【题型】解答题　【知识点】解析几何　【难度】hard
设 \(A,B\) 是双曲线 \(H: \dfrac{x^2}{a^2} - \dfrac{y^2}{b^2} = 1\ (a>0,b>0)\) 上的两点. 直线 \(l\) 与双曲线 \(H\) 的交点为 \(P,Q\) 两点.

\vspace{1em}

(1) 若双曲线 \(H\) 的离心率是 \(\sqrt{3}\)，且点 \((\sqrt{2},\sqrt{2})\) 在双曲线 \(H\) 上，求双曲线 \(H\) 的方程;

(2) 设 \(A,B\) 分别是双曲线 \(H: \dfrac{x^2}{a^2} - \dfrac{y^2}{b^2} = 1\ (a>0,b>0)\) 的左、右顶点，直线 \(l\) 平行于 \(y\) 轴. 求直线 \(AP\) 与 \(BQ\) 斜率的乘积，并求直线 \(AP\) 与 \(BQ\) 的交点 \(M\) 的轨迹方程;

(3) 设双曲线 \(H: x^2 - y^2 = 1\)，其中 \(A(-\sqrt{2},1),\ B(\sqrt{2},1)\)，点 \(M\) 是抛物线 \(C: x^2 = 2y\) 上不同于点 \(A,B\) 的动点，且直线 \(MA\) 与双曲线 \(H\) 相交于另一点 \(P\)，直线 \(MB\) 与双曲线 \(H\) 相交于另一点 \(Q\)，问：直线 \(PQ\) 是否恒过某一定点？若是否，求该定点的坐标；若不是，请说明理由.

\vspace{1em}
【解答】

\textbf{【答案】}
(1) \(\boldsymbol{x^2 - \dfrac{y^2}{2} = 1}\);
(2) \(k_{AP}k_{BQ} = -\dfrac{b^2}{a^2}\)，\(\boldsymbol{\dfrac{x^2}{a^2} + \dfrac{y^2}{b^2} = 1}\ ，xy \neq 0\);
(3) 直线 \(PQ\) 恒过定点为 \(\boldsymbol{(0,-1)}\).

\vspace{1em}

\textbf{【知识点】}
求双曲线的标准方程、求椭圆的轨迹方程、直线与双曲线的位置关系、定点问题

\vspace{1em}

\textbf{【分析】}
(1) 根据所给条件得到关于 \(a^2,b^2\) 的方程组，解得即可;
(2) 设 \(P(x_1,y_1)\ (x_1 > a\) 或 \(x_1 < -a)\)，\(M(x,y)\)，则 \(Q(x_1,-y_1)\)，表示出 \(k_{AP},k_{BQ}\)，利用点在双曲线上得到 \(k_{AP}k_{BQ}\)，再由三点共线得到 \(x_1 = \dfrac{a^2}{x},\ y_1 = \dfrac{ay}{x}\)，代入双曲线方程，整理可得;
(3) 设 \(M(x_0,y_0)\ (x_0 \neq \pm\sqrt{2}),\ P(x_P,y_P),\ Q(x_Q,y_Q)\) 则 \(x_0^2 = 2y_0\)，即可得到 \(AP,BQ\) 的方程，表示出 \(P,Q\)，根据对称性定点在 \(y\) 轴上，利用特殊值求出定点坐标，再证明即可.

\vspace{1em}

\textbf{【详解】}
(1) 依题意
\[
\begin{cases}
\dfrac{2}{a^2} - \dfrac{2}{b^2} = 1 \\
e = \dfrac{c}{a} = \sqrt{3} \\
c^2 = a^2 + b^2
\end{cases},
\]
解得 \(\begin{cases} a^2 = 1 \\ b^2 = 2 \end{cases}\)，所以双曲线方程为 \(x^2 - \dfrac{y^2}{2} = 1\);

\vspace{1em}

(2) 设 \(P(x_1,y_1)\ (x_1 > a\) 或 \(x_1 < -a)\)，则 \(Q(x_1,-y_1)\)，\(M(x,y)\)，\(A(-a,0)\)，\(B(a,0)\)，

则 \(k_{AP} = \dfrac{y_1}{x_1 + a}\)，\(k_{BQ} = \dfrac{-y_1}{x_1 - a}\)，所以 \(k_{AP}k_{BQ} = \dfrac{y_1}{x_1 + a} \cdot \dfrac{-y_1}{x_1 - a} = \dfrac{-y_1^2}{x_1^2 - a^2}\)，

又 \(\dfrac{x_1^2}{a^2} - \dfrac{y_1^2}{b^2} = 1\)，即 \(y_1^2 = \dfrac{b^2(x_1^2 - a^2)}{a^2}\)，

所以
\[
k_{AP}k_{BQ} = \frac{-y_1^2}{x_1^2 - a^2} = \frac{-\dfrac{b^2(x_1^2 - a^2)}{a^2}}{x_1^2 - a^2} = -\frac{b^2}{a^2},
\]

则 \(\overrightarrow{AM} = (x + a, y)\)，\(\overrightarrow{AP} = (x_1 + a, y_1)\)，

由 \(A, M, P\) 三点共线得：\((x_1 + a)y = y_1(x + a);\)

又 \(\overrightarrow{BM} = (x - a, y)\)，\(\overrightarrow{BQ} = (x_1 - a, -y_1)\)，

由 \(B, M, Q\) 三点共线得：\((x_1 - a)y = -y_1(x - a),\)

\(\therefore x_1 = \dfrac{a^2}{x},\ y_1 = \dfrac{ay}{x},\)

\(\because \dfrac{x_1^2}{a^2} - \dfrac{y_1^2}{b^2} = 1,\)

\(\therefore \dfrac{a^2}{x^2} - \dfrac{a^2 y^2}{x^2 b^2} = 1,\) 即 \(a^2 b^2 - a^2 y^2 = b^2 x^2,\) 则 \(\dfrac{x^2}{a^2} + \dfrac{y^2}{b^2} = 1,\ (xy \neq 0),\)

\(\therefore\) 直线 \(AP\) 与直线 \(BQ\) 的交点 \(M\) 的轨迹的方程为 \(\dfrac{x^2}{a^2} + \dfrac{y^2}{b^2} = 1,\ xy \neq 0;\)

\vspace{1em}

(3) 设 \(M(x_0,y_0)\ (x_0 \neq \pm\sqrt{2}),\ P(x_P,y_P),\ Q(x_Q,y_Q)\)，则 \(x_0^2 = 2y_0\)，

直线 \(AP:\ y = \dfrac{x_0 - \sqrt{2}}{2}(x + \sqrt{2}) + 1\)，即 \(y = \dfrac{x_0 - \sqrt{2}}{2}x + \dfrac{\sqrt{2}x_0}{2};\)

直线 \(BQ:\ y = \dfrac{x_0 + \sqrt{2}}{2}(x - \sqrt{2}) + 1\)，即 \(y = \dfrac{x_0 + \sqrt{2}}{2}x - \dfrac{\sqrt{2}x_0}{2}.\)

\vspace{1em}

由
\[
\begin{cases}
y = \dfrac{x_0 - \sqrt{2}}{2}x + \dfrac{\sqrt{2}x_0}{2} \\
x^2 - y^2 = 1
\end{cases}
\]
得
\[
\left(\left(\dfrac{x_0 - \sqrt{2}}{2}\right)^2 - 1\right)x^2 + \dfrac{\sqrt{2}}{2}x_0(x_0 - \sqrt{2})x + \dfrac{x_0^2}{2} + 1 = 0,
\]

所以 \(x_P x_A = -\sqrt{2}x_P = 2\dfrac{(x_0^2 + 2)}{(x_0 - \sqrt{2})^2 - 4}\)，即 \(x_P = \sqrt{2}\dfrac{x_0^2 + 2}{4 - (x_0 - \sqrt{2})^2}\)，则 \(y_P = \dfrac{x_0^2 + 2\sqrt{2}x_0 - 2}{4 - (x_0 - \sqrt{2})^2}\)，

同理 \(x_Q = \sqrt{2}\dfrac{x_0^2 + 2}{(x_0 + \sqrt{2})^2 - 4}\)，\(y_Q = \dfrac{-x_0^2 + 2\sqrt{2}x_0 + 2}{(x_0 + \sqrt{2})^2 - 4}\)，

由对称性知，若过定点，则定点在 \(y\) 轴上.

取 \(M(0,0)\)，可得 \(P(\sqrt{2},-1)\)，\(Q(-\sqrt{2},-1)\)，则直线 \(PQ:\ y = -1\)，过点 \((0,-1)\).

下证明直线 \(PQ\) 恒过定点为 \((0,-1)\).

由 \(\dfrac{y_P + 1}{x_P} = \dfrac{4\sqrt{2}x_0}{\sqrt{2}(x_0^2 + 2)}\) 且 \(\dfrac{y_Q + 1}{x_Q} = \dfrac{4\sqrt{2}x_0}{\sqrt{2}(x_0^2 + 2)}\) 得 \(\dfrac{y_P + 1}{x_P} = \dfrac{y_Q + 1}{x_Q}\)，

所以直线 \(PQ\) 恒过定点为 \((0,-1)\).

\vspace{1em}

\textbf{【点睛】}
方法点睛：处理定点问题的三个常用策略：

(1) 引进参数法：引进动点的坐标或动线中系数为参数表示变化量，通过等量关系代入化简变形，分析研究出变化的量与参数无关，从而找到定点;

(2) 特殊到一般法：根据动点或动线的特殊情况探索出定点，再证明存在着动态变化中不受变量影响的该定点;

(3) 定位分析法：先根据几何性质（如：图形对称性、点线相对性、动态趋势等）探索出定点大致位置，从而确定证明方向再加以证明.

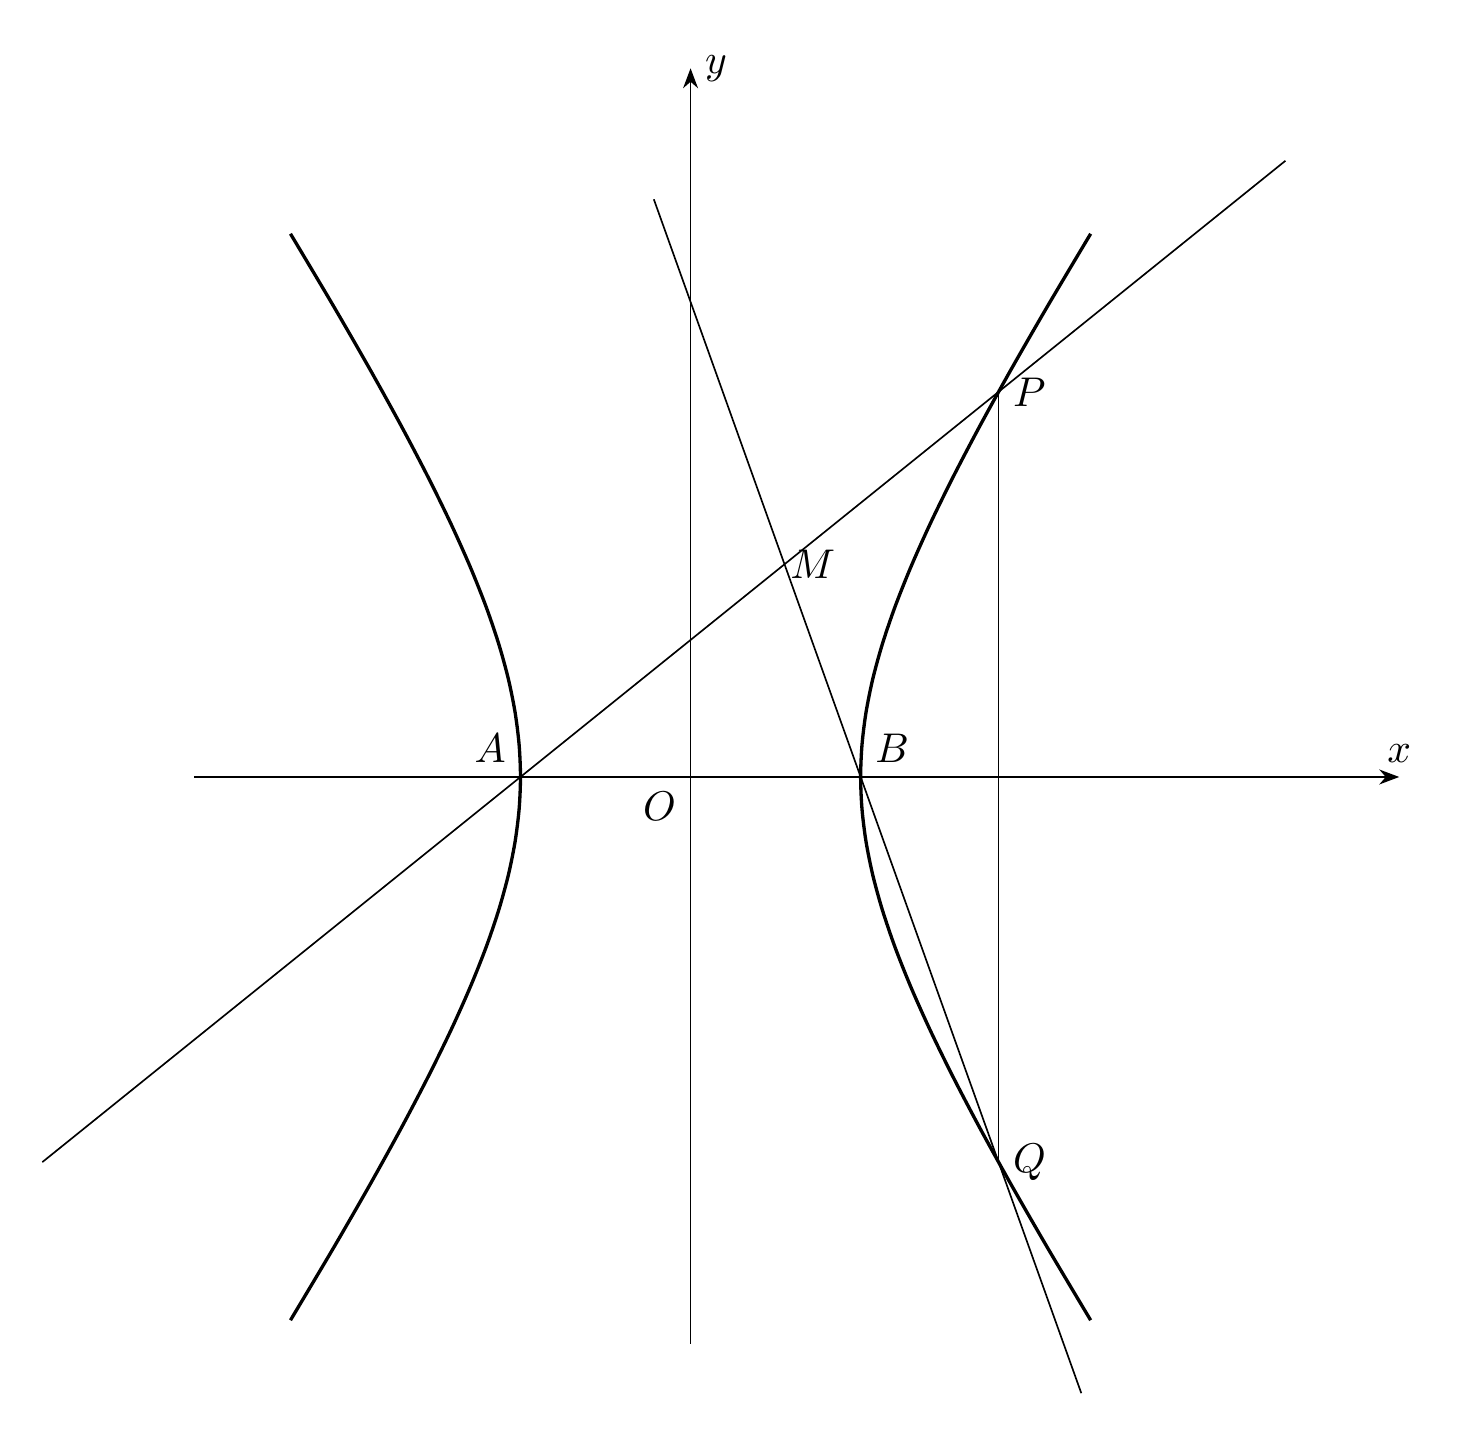
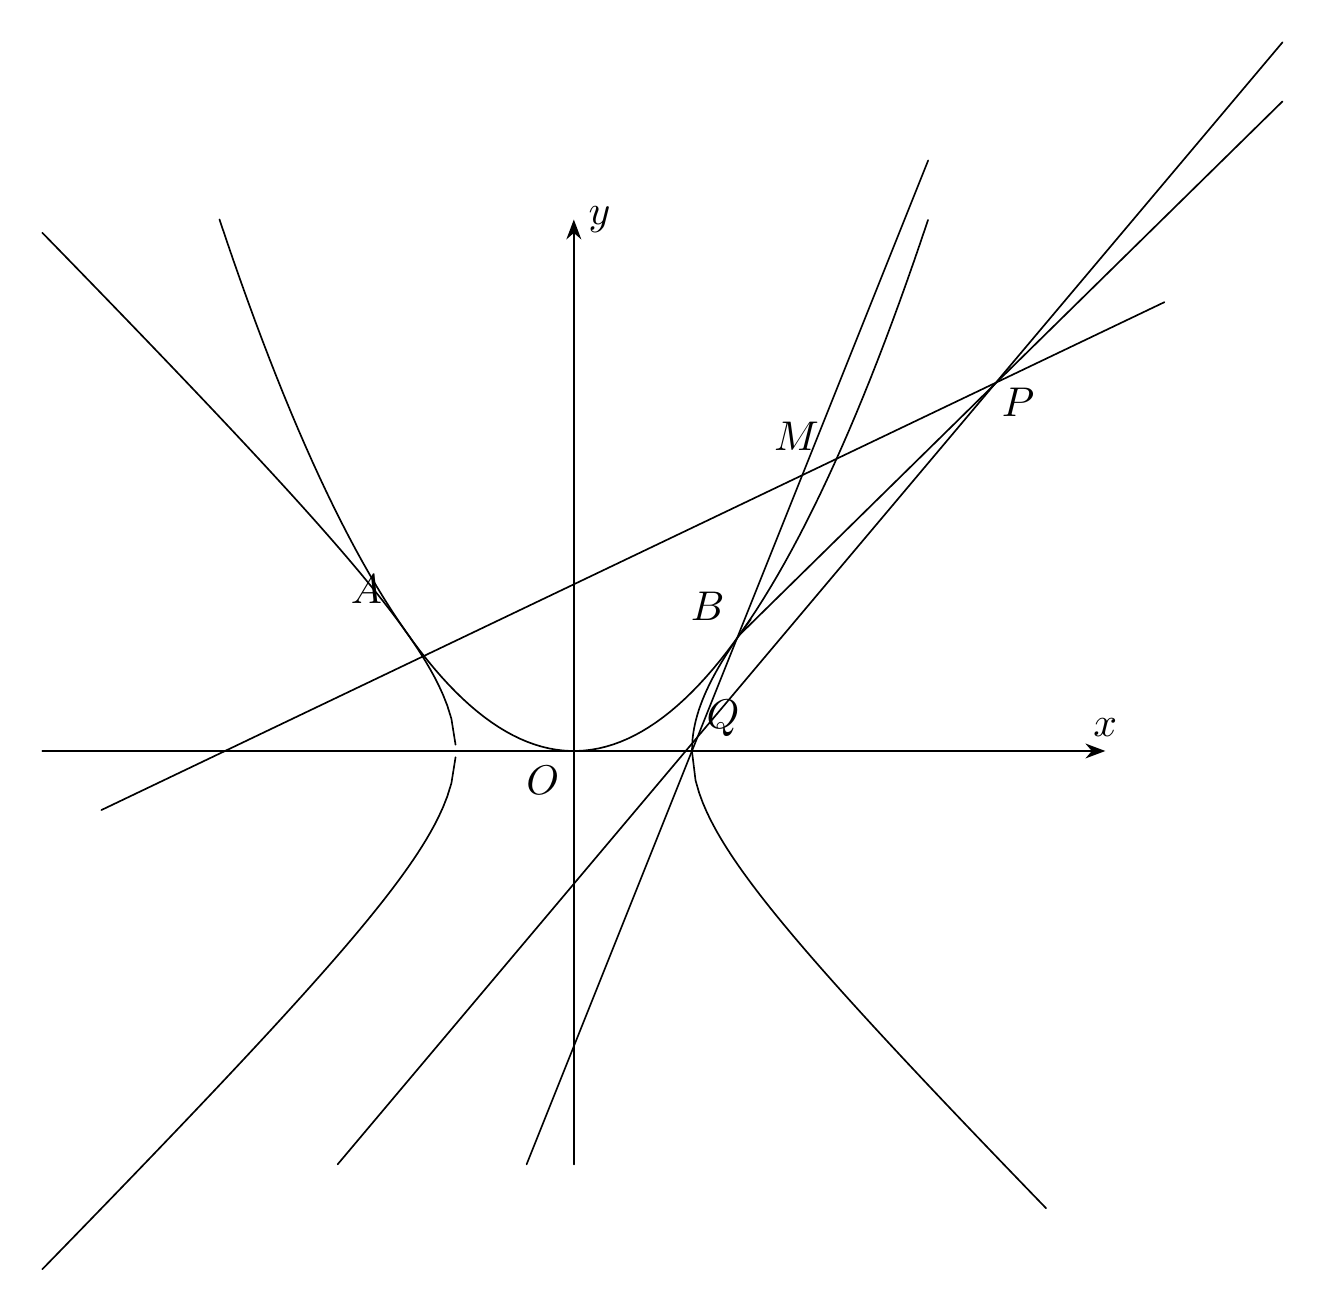